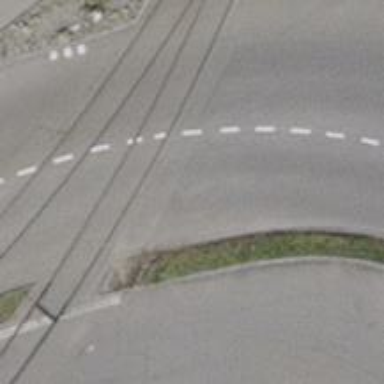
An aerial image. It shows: Railway level crossing.